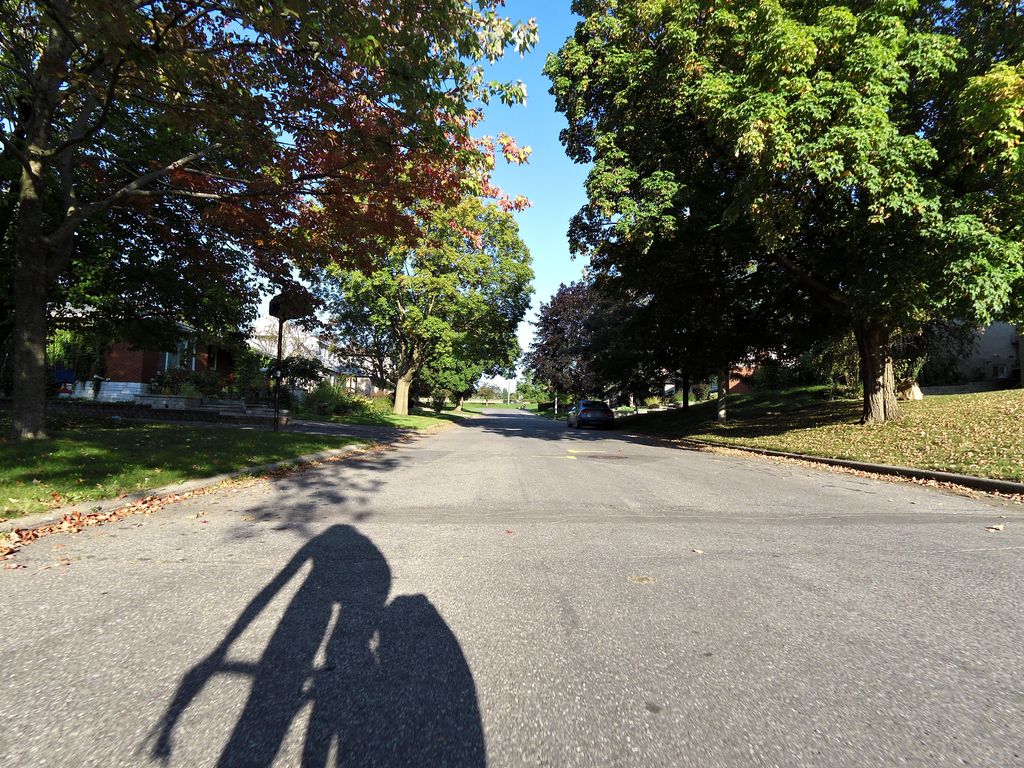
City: ottawa-gatineau